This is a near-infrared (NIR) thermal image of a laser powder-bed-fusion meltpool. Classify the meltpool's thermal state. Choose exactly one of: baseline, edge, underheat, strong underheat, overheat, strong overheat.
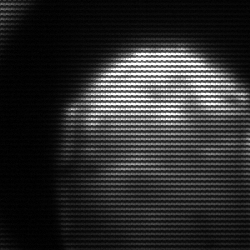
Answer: edge